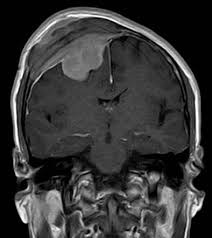
Label: meningioma